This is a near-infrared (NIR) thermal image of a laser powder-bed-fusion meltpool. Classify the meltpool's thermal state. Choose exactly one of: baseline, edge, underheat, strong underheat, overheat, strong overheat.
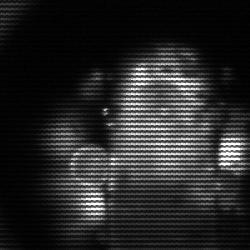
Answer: strong underheat